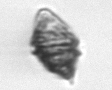
Label: Kryptoperidinium_triquetrum